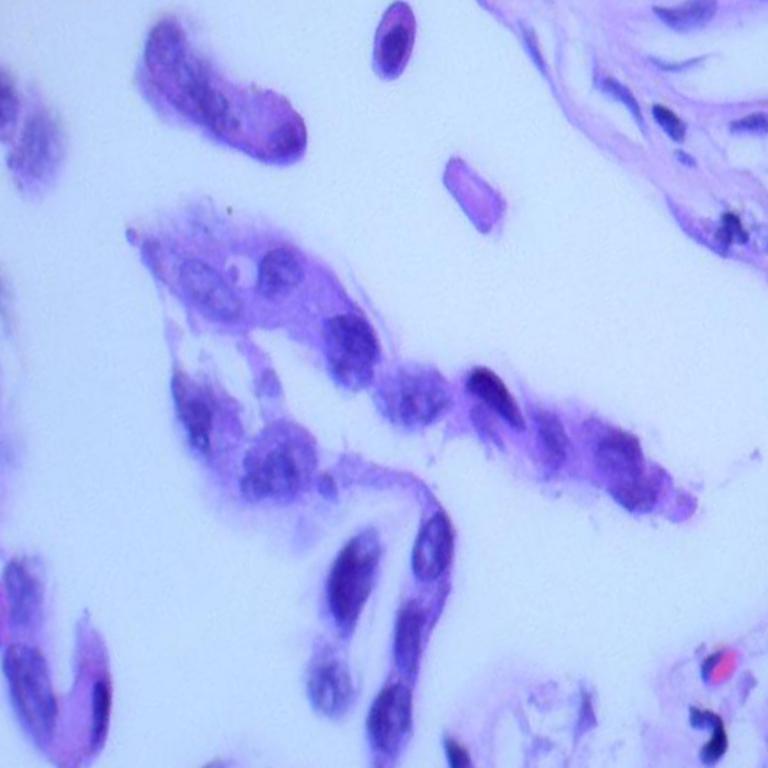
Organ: lung
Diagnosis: adenocarcinomas